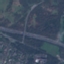
Label: Highway